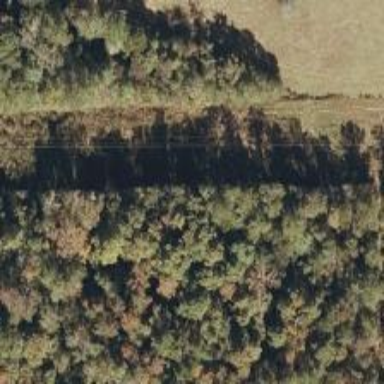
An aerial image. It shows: Power pole.